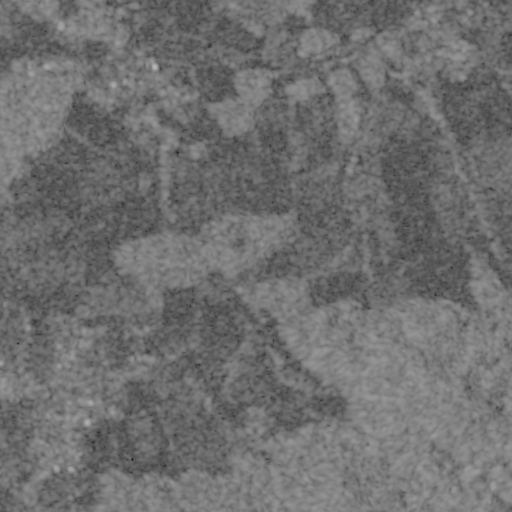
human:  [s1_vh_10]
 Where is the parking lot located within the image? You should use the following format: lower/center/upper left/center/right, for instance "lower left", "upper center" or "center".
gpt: The parking lot is located in the center left of the image.
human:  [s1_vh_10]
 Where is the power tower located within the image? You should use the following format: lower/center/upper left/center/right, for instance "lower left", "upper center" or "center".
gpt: The power tower is located in the upper right of the image.
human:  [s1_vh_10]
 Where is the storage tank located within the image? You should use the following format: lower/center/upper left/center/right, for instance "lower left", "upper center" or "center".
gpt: The storage tank is located in the upper right of the image.
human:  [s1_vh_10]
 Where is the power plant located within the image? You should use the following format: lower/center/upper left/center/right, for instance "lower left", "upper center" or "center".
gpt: There is no power plant in the image.

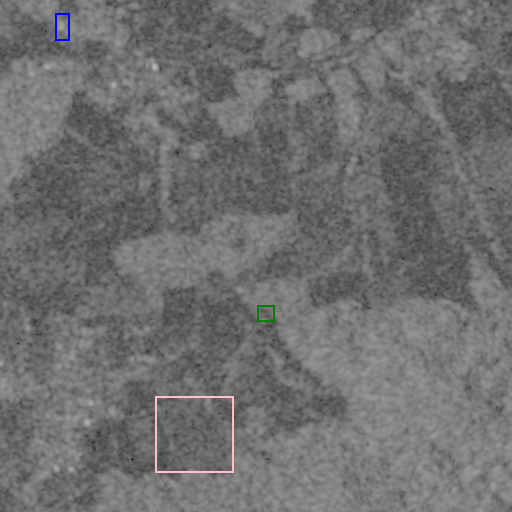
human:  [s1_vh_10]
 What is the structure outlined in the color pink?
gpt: The structure outlined in pink is a crop field.
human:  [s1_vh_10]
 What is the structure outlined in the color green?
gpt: The structure outlined in green is a park.
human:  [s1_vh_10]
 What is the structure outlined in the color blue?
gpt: The structure outlined in blue is a wastewater plant.
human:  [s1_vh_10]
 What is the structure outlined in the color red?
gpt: There is no red outline.